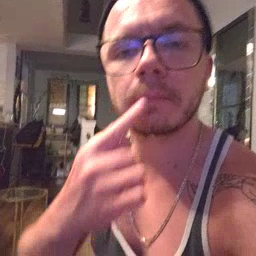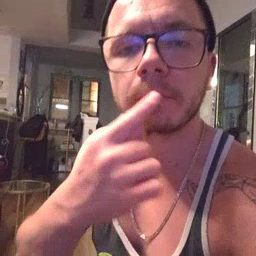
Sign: lips